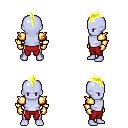
a pixel art fantasy rpg character, male body template, dark elf, purple skin, gold arm armor, red pants, gold mohawk hairstyle, gold gloves, four views (front, back, left, right), 2x2 character sprite sheet, small pixel art, hard edges, no anti-aliasing